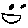
Label: smiley face